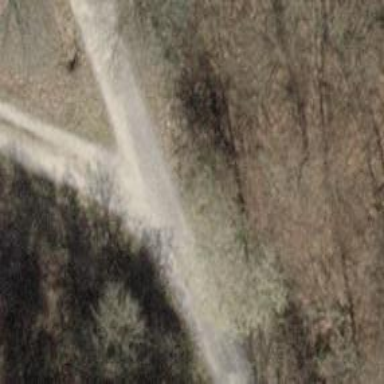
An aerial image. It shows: Gravel track with grade 2 tracktype.